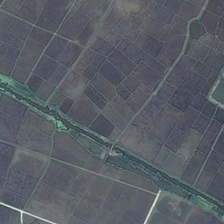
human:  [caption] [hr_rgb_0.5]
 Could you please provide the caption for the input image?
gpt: a small straight river is in many pieces of brown farmlands .

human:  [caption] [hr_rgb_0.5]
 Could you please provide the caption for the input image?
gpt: a small straight river is in many pieces of brown farmlands .

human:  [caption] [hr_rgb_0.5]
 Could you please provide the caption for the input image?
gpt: a small straight river is in many pieces of brown farmlands .

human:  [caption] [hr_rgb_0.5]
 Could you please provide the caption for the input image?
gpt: a small straight river is in many pieces of brown farmlands .

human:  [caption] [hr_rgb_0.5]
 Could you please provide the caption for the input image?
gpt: a small straight river is in many pieces of brown farmlands .